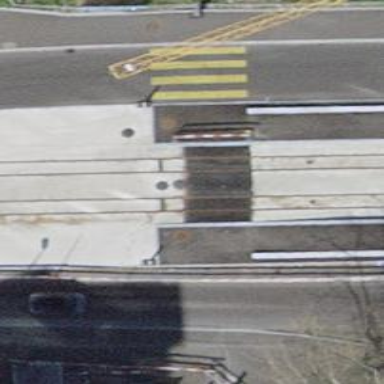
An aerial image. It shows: Tram crossing on the railway.